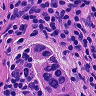
Metastatic tissue present: yes